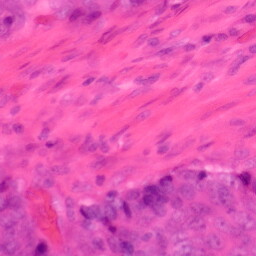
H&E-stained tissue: Colon